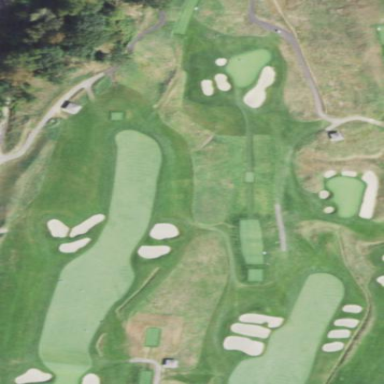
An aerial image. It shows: Golf fairway surrounded by grass.